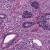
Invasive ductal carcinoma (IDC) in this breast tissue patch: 0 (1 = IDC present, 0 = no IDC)